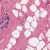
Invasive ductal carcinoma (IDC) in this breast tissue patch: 0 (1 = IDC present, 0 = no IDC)